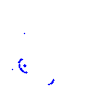
Particle: proton